Field crop: tomato
Growth stage: 2
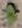
Species: solanum